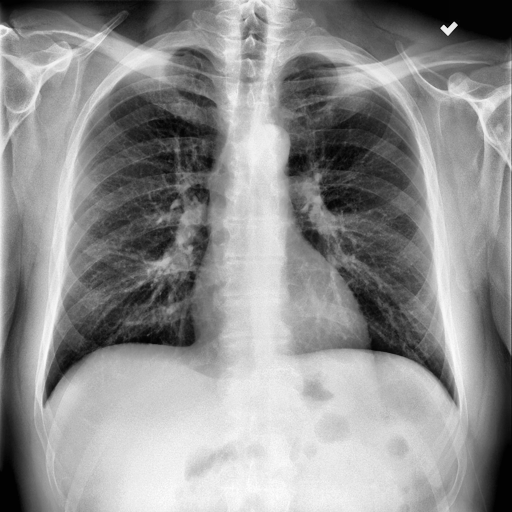
Finding: NORMAL